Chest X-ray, PA view. Patient: 37 years old, sex M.
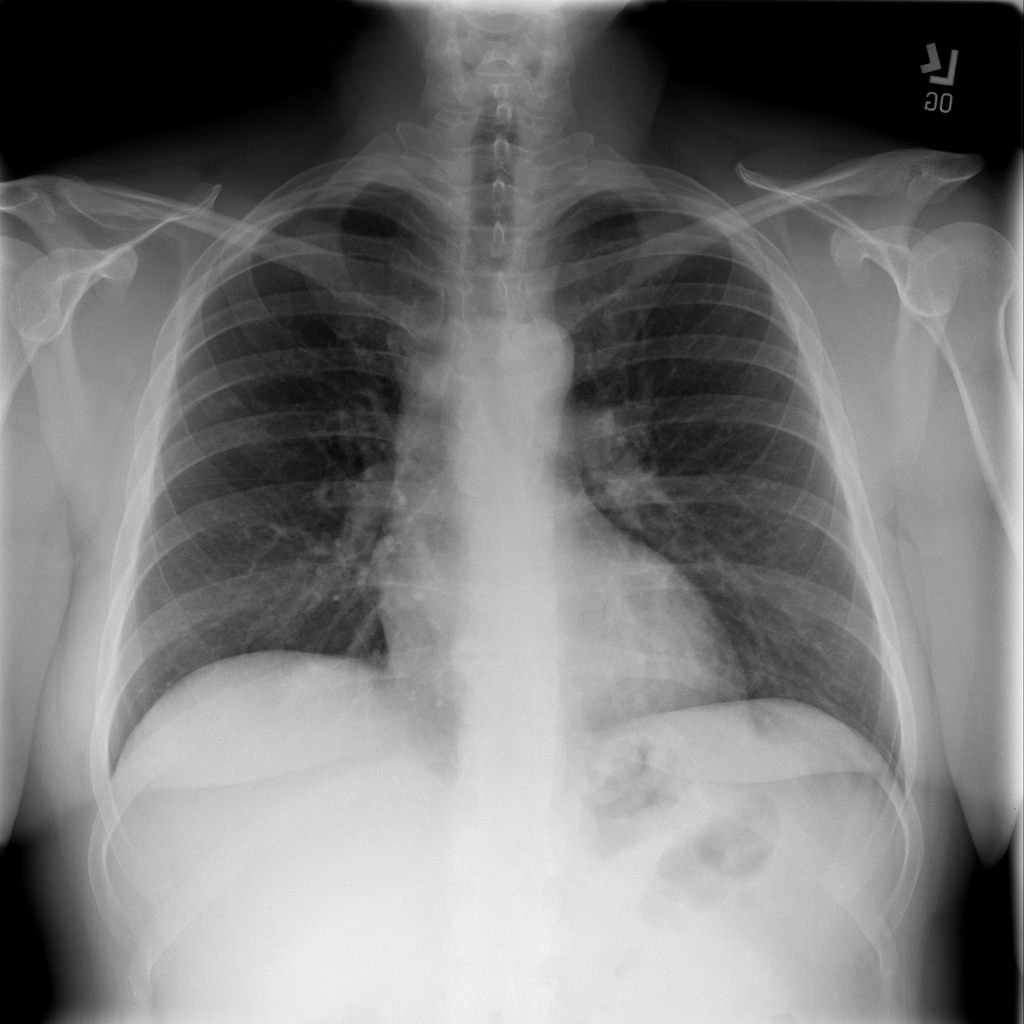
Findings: No Finding